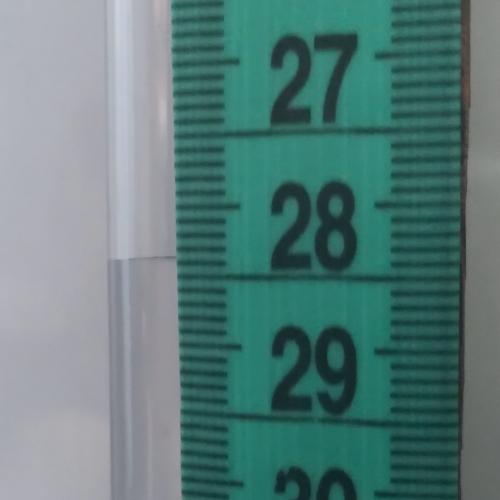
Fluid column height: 28.4 cm